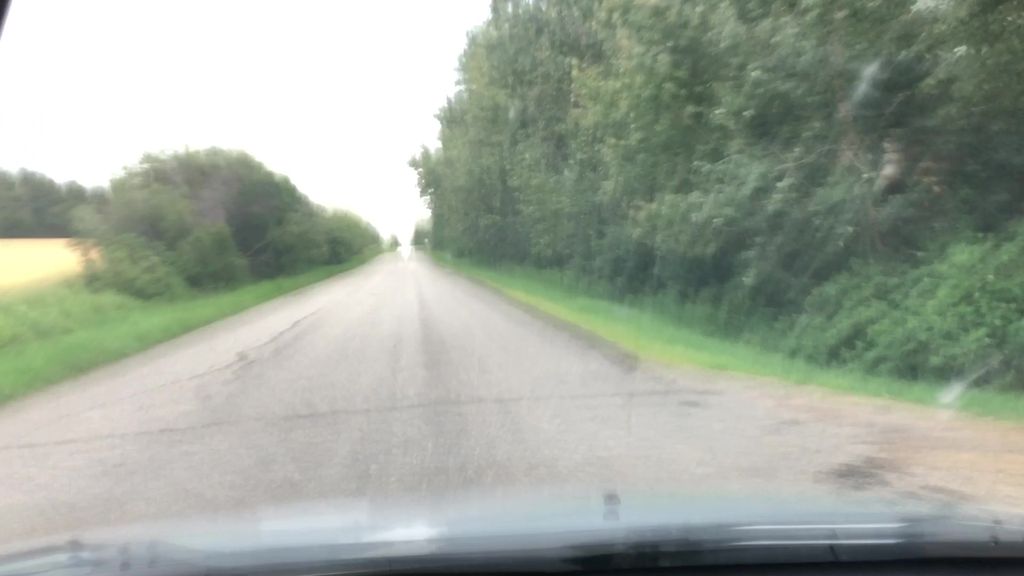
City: edmonton